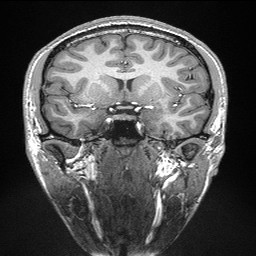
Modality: T1w
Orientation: sagittal
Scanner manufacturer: siemens
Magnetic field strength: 3 T
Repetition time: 2.3 s
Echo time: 0.00298 s